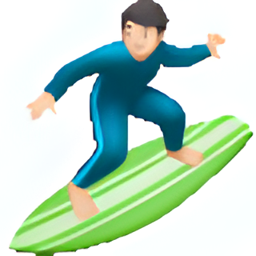
Name: man surfing type 1 2
Emoji: 🏄🏻‍♂️
Group: People & Body
Sub-group: person-sport